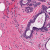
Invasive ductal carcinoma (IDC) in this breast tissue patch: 0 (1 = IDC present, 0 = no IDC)